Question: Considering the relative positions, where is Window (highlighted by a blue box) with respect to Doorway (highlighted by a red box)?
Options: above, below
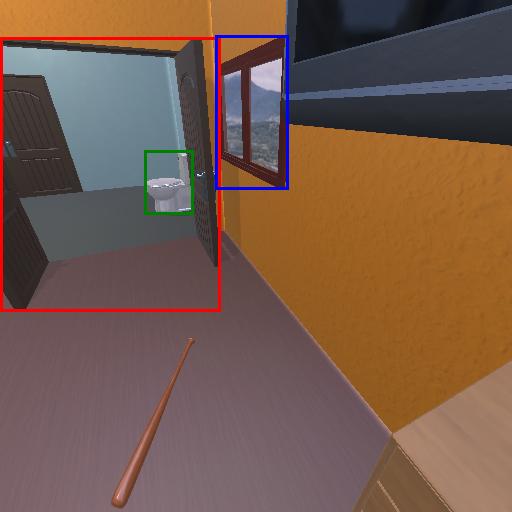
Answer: above